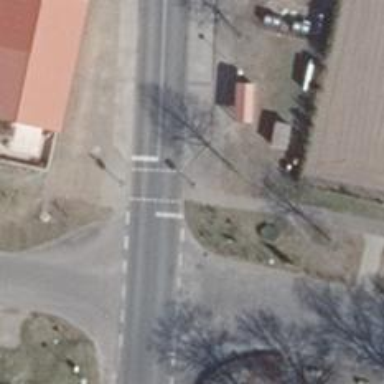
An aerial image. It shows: Footway along the road.